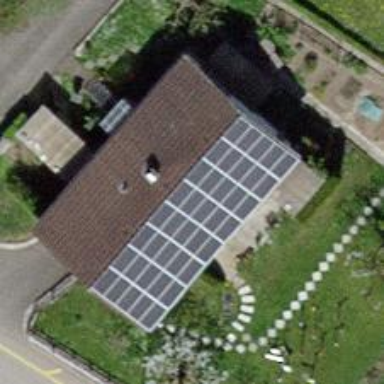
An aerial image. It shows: Solar power generator utilizing photovoltaic technology with solar photovoltaic panels.